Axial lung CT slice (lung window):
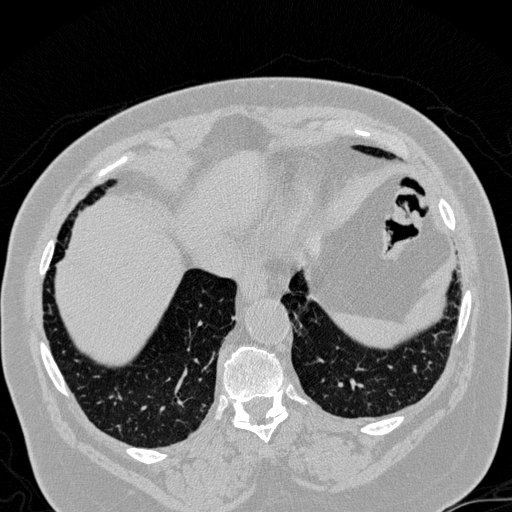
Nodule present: no